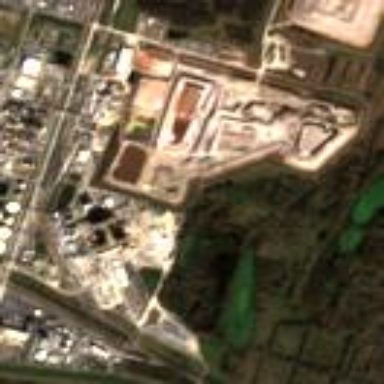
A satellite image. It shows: Industrial area with chemical works.